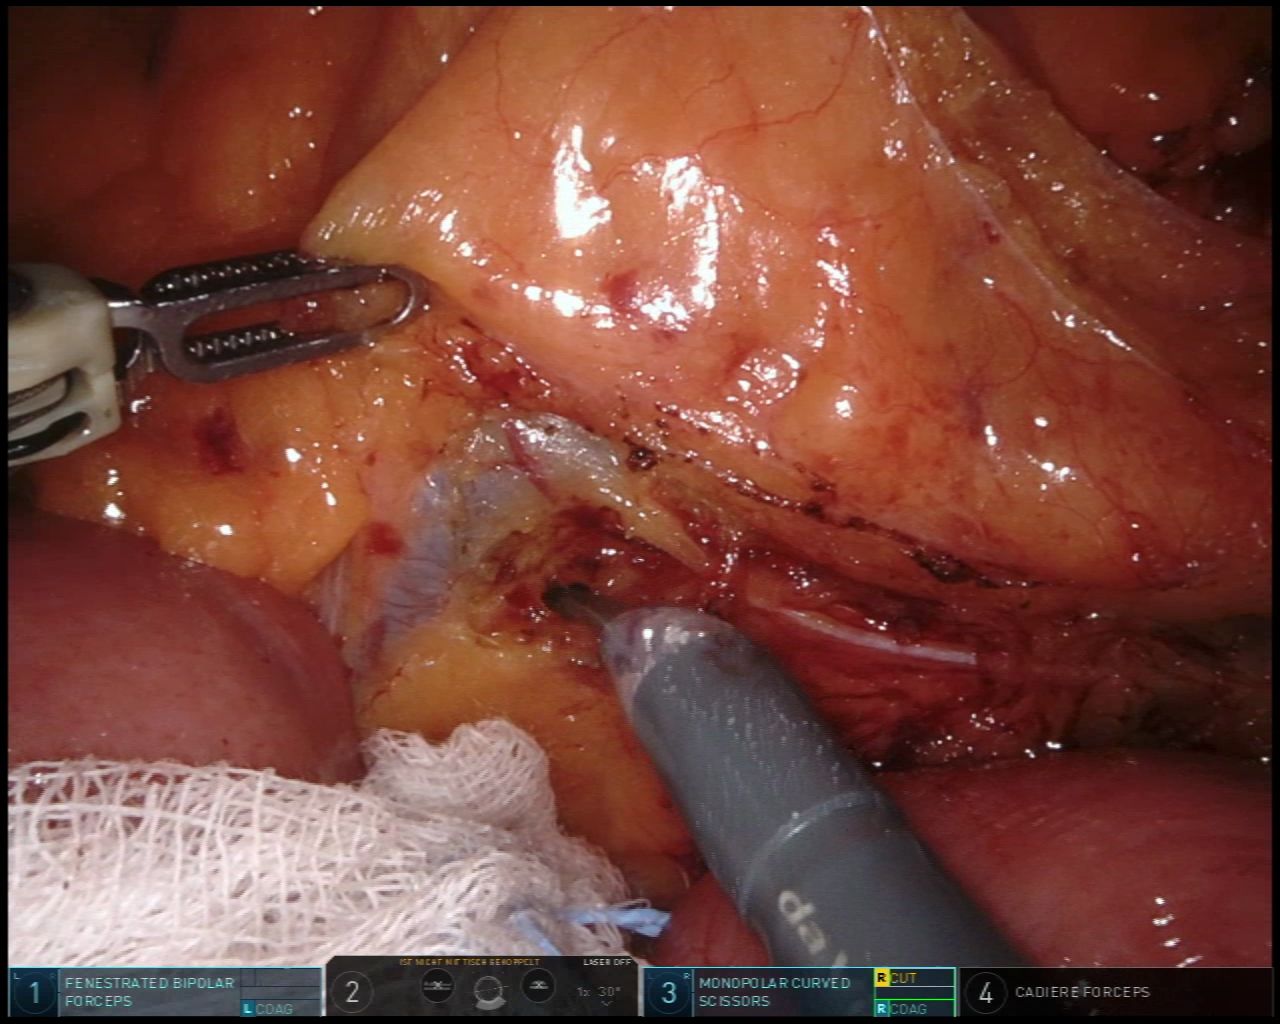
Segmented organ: small_intestine
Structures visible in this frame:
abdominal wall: no
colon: no
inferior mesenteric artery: no
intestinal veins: yes
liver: no
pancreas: no
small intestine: yes
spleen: no
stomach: no
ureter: no
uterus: no
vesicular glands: no